Interaction volume radius: 5 \u00c5
Interaction volume height: 20 \u00c5
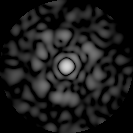
Disorder parameter: 0.8443